Field crop: tomato
Growth stage: 2
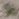
Species: solanum